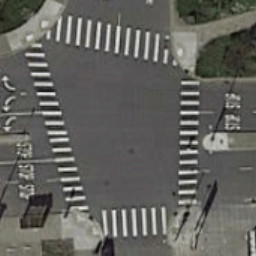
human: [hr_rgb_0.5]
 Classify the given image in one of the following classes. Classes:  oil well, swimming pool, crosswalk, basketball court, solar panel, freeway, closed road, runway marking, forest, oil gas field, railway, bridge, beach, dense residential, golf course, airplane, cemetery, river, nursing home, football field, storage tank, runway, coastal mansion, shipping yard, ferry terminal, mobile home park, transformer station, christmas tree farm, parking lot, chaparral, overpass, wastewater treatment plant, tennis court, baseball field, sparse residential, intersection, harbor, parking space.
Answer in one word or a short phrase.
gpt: crosswalk